Interaction volume radius: 5 \u00c5
Interaction volume height: 30 \u00c5
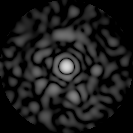
Disorder parameter: 0.8375